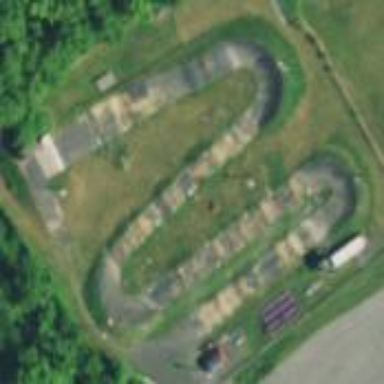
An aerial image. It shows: Dirt racetrack for karting leisure sport.